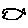
Label: fish